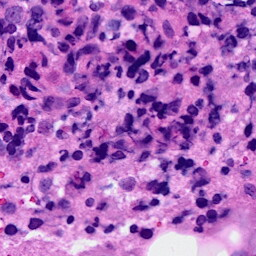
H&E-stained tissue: Breast